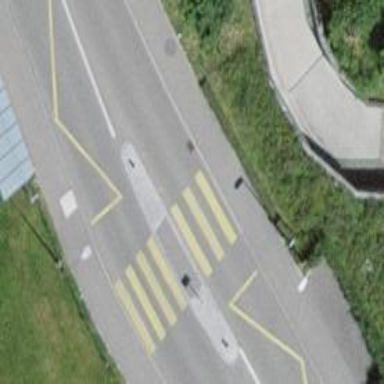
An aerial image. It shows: Uncontrolled zebra crossing with pedestrian island.